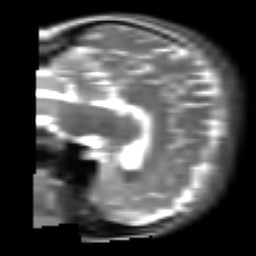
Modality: T2w
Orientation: sagittal